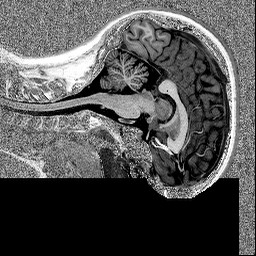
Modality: MP2RAGE
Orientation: sagittal
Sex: female